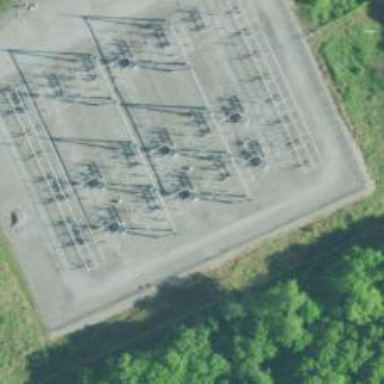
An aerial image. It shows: Switch for power supply.